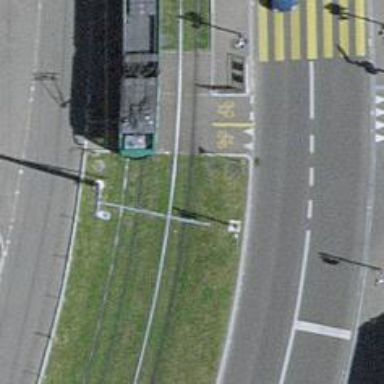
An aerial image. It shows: Asphalt cycleway with crossing.